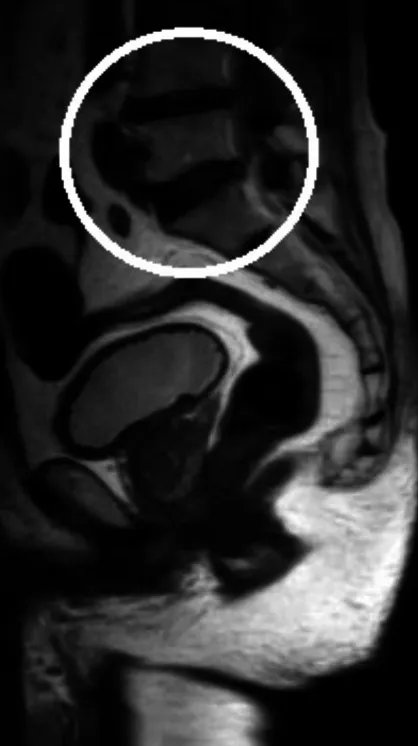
MRI lumbar spine. MRI: Magnetic resonance imaging. The circle denotes reduced disc height at the L4-L5 level and disc desiccation with diffuse disc bulges noted at the L4-L5 level.
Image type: radiology (mri)